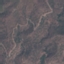
Land use / land cover: HerbaceousVegetation